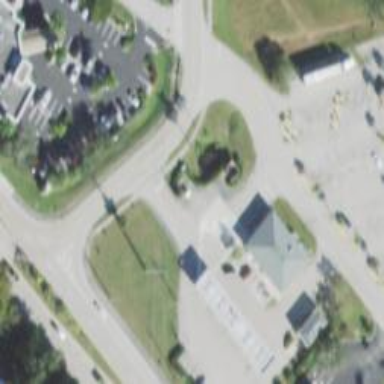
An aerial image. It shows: Convenience shop.